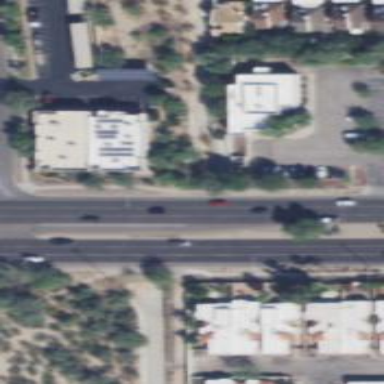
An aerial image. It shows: Alley classified as service road.